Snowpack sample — Buffalo Mountain, Silverthorne, Colorado, USA (1/25/25, 10:11 AM MST)
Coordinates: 39.6222, -106.1139
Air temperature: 22 °F
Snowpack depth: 110 cm
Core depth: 10 cm
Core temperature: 46.4 °F
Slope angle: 12°, slope face: 102°
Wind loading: high
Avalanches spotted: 0
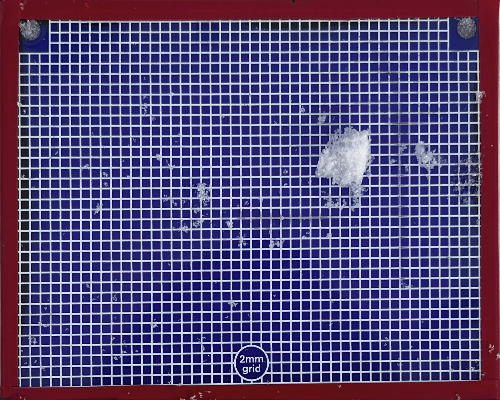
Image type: profile
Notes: No avalanches nearby, collected on the outskirts of a fire break 15 meters from the treeline, on way to Buffalo and Red Mountain